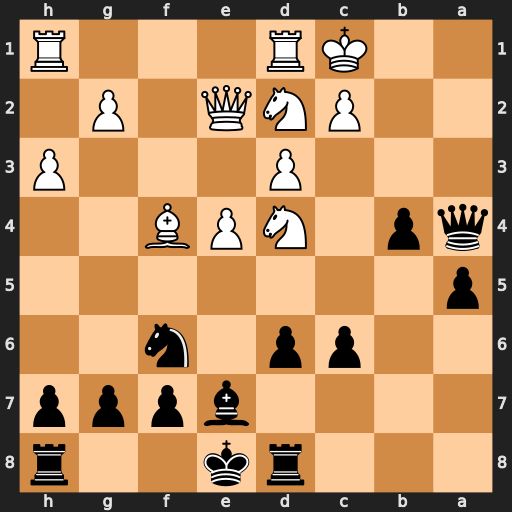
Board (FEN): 3rk2r/4bppp/2pp1n2/p7/qp1NPB2/3P3P/2PNQ1P1/2KR3R
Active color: b
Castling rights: k
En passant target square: -
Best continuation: Qa1+ Nb1 Qxd4